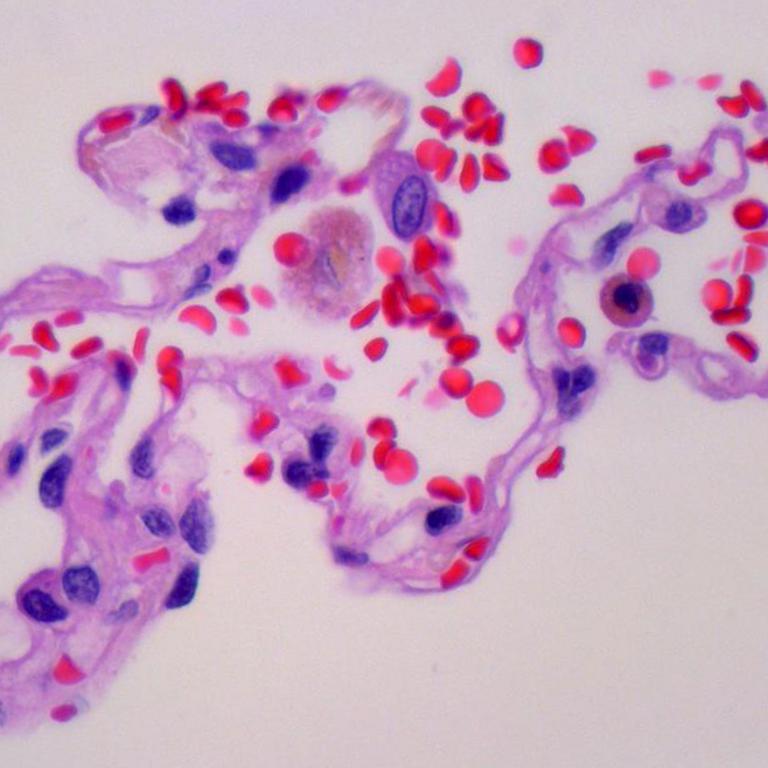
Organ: lung
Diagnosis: benign